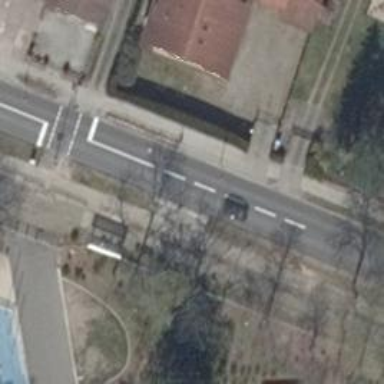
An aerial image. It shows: Public transport stop position.